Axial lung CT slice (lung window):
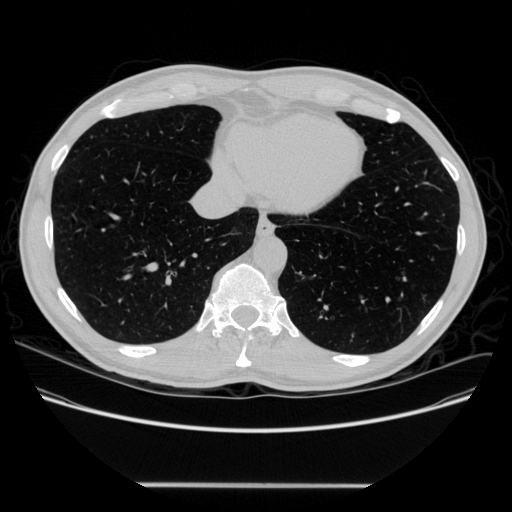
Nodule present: no